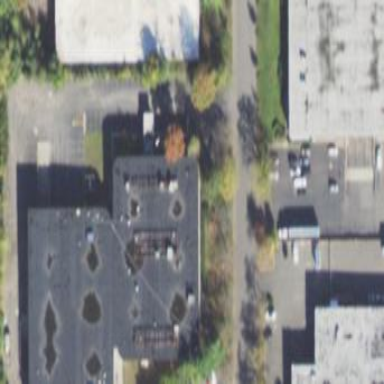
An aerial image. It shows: Commercial building.